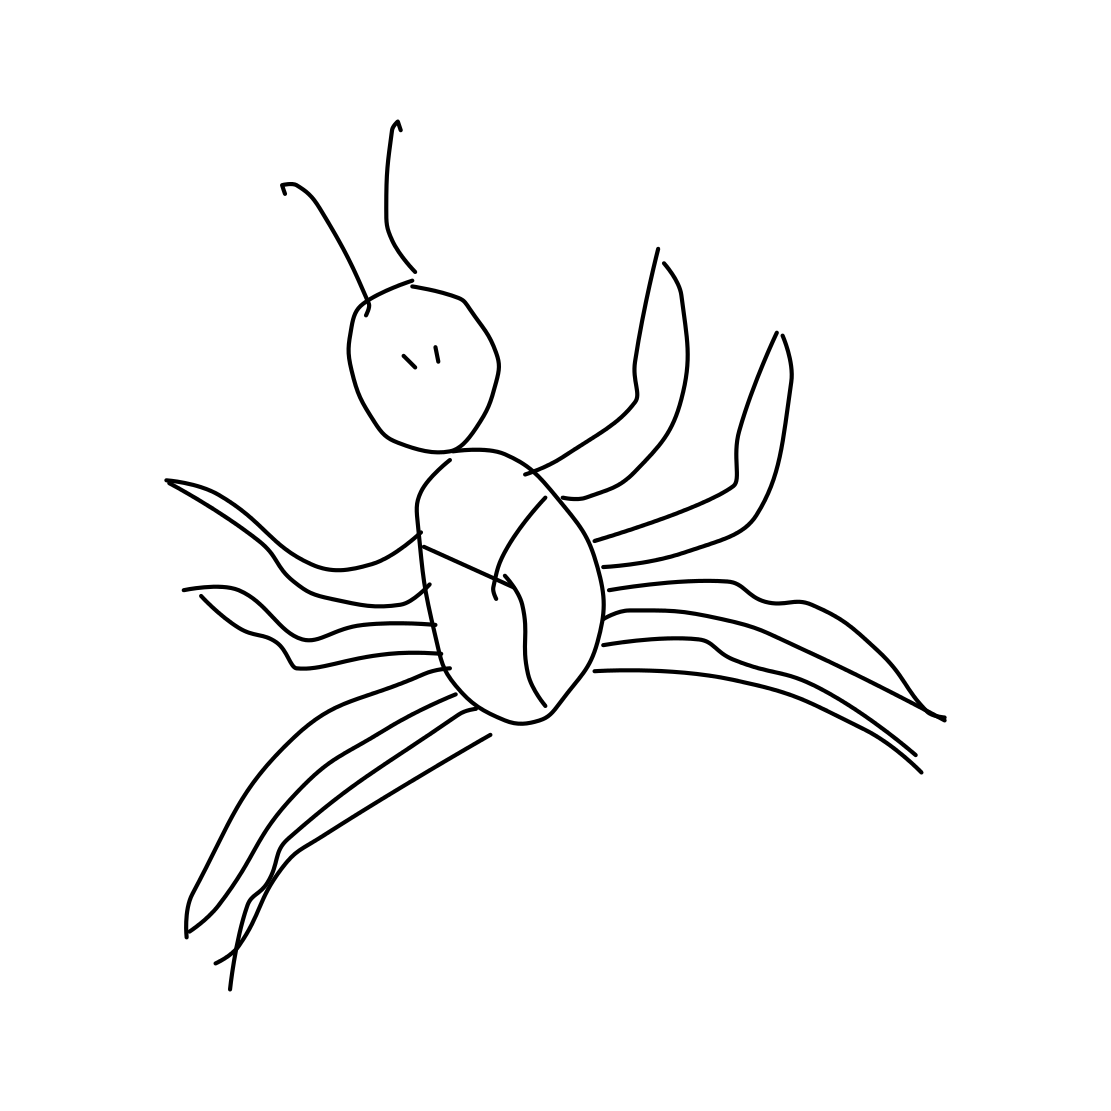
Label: spider